Field crop: maize
Growth stage: 2
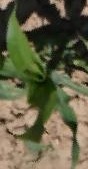
Species: maize